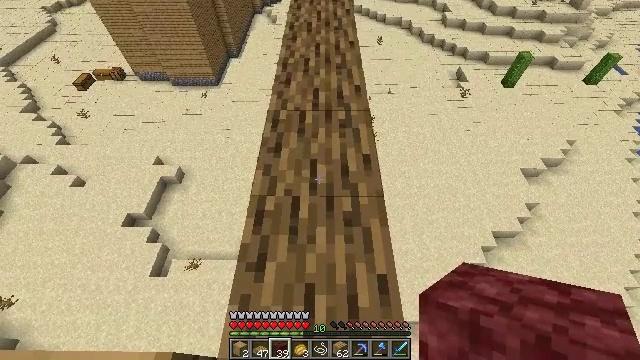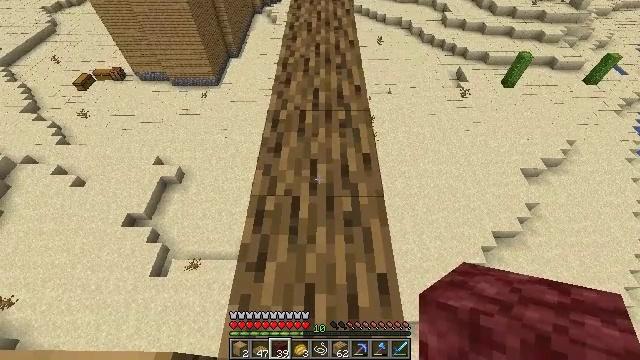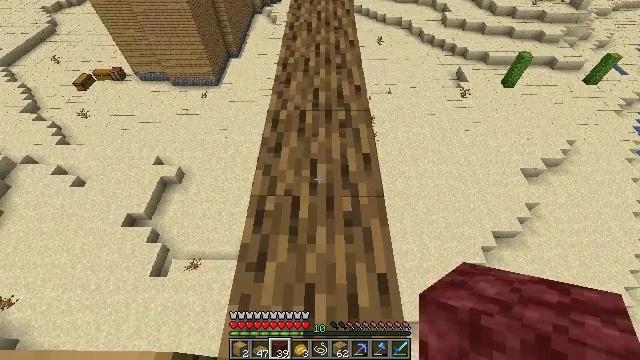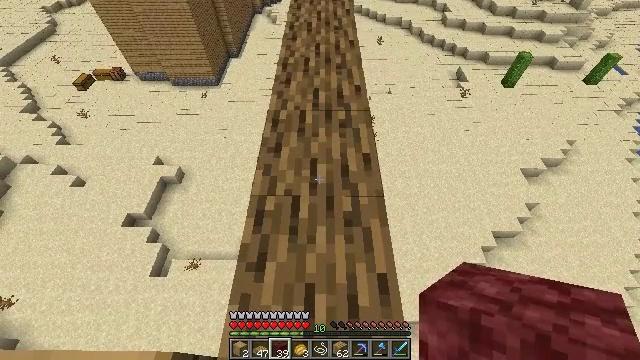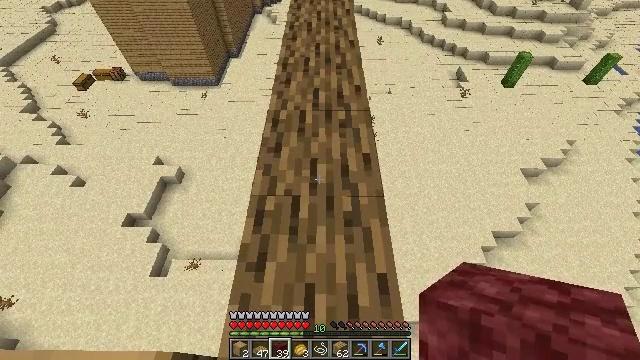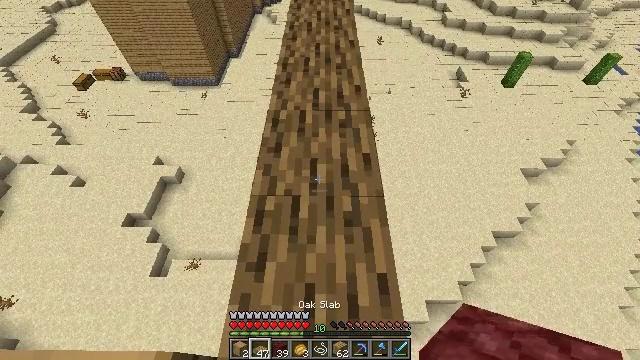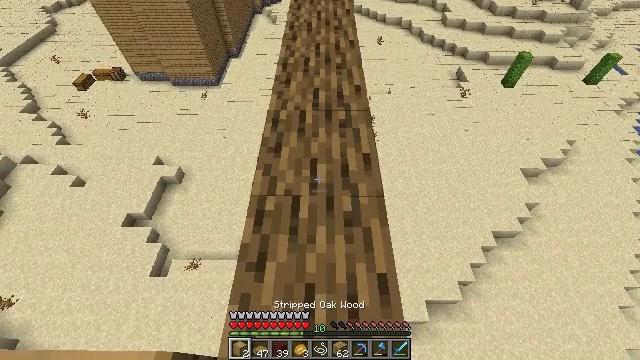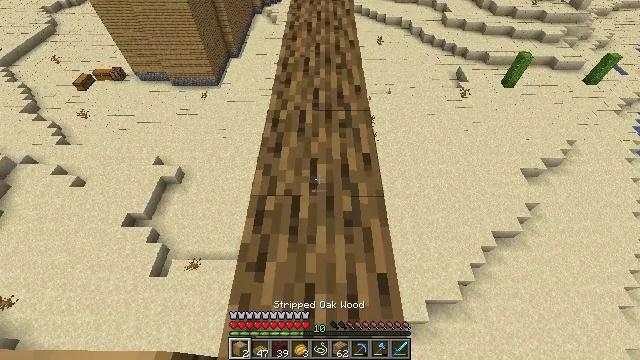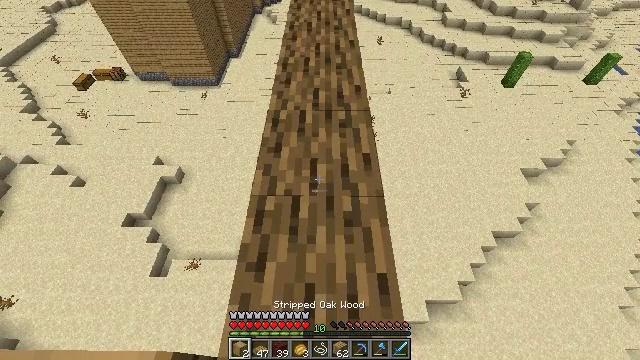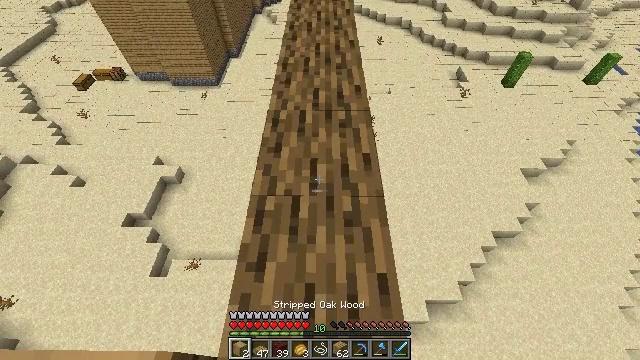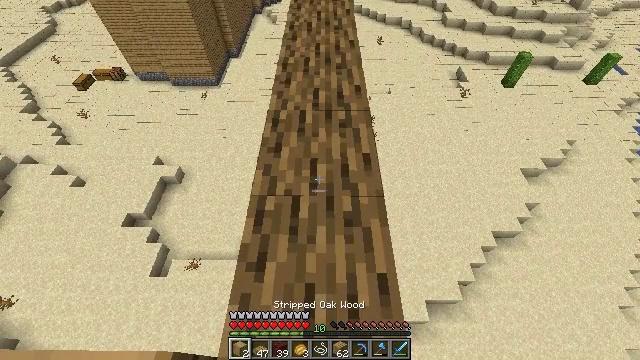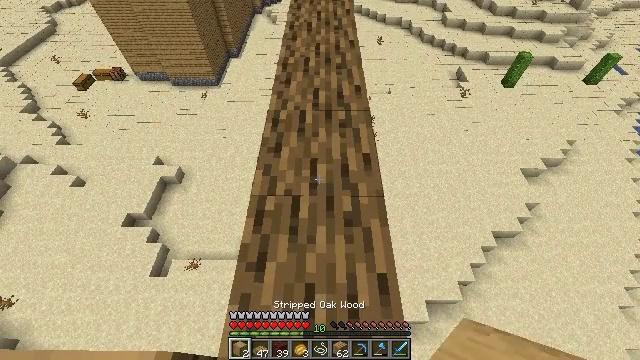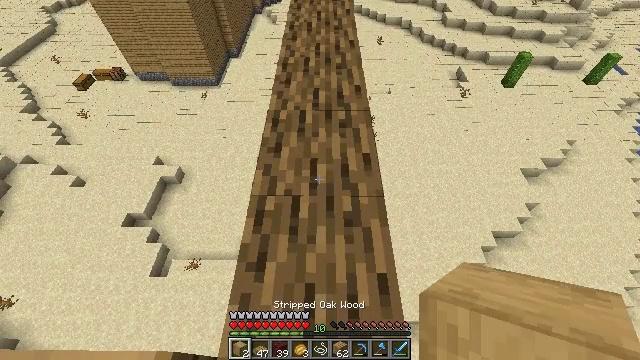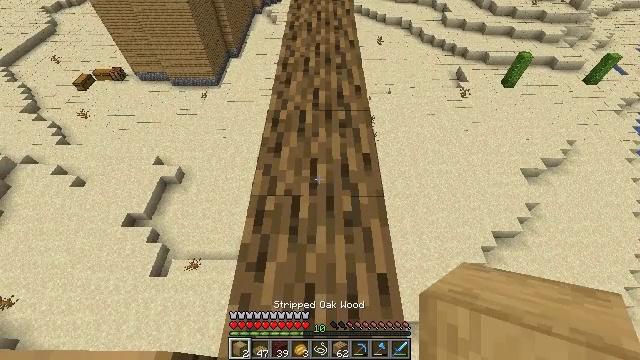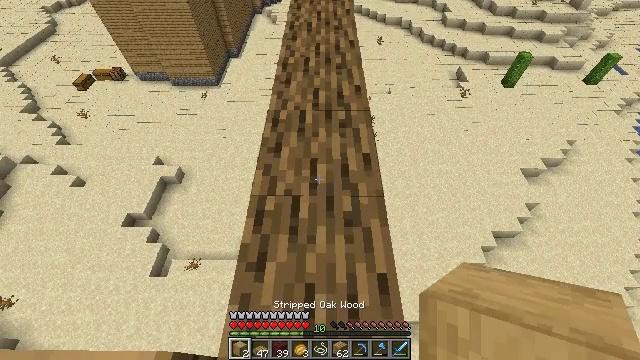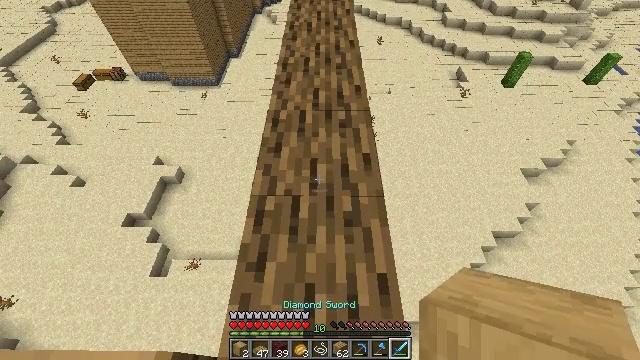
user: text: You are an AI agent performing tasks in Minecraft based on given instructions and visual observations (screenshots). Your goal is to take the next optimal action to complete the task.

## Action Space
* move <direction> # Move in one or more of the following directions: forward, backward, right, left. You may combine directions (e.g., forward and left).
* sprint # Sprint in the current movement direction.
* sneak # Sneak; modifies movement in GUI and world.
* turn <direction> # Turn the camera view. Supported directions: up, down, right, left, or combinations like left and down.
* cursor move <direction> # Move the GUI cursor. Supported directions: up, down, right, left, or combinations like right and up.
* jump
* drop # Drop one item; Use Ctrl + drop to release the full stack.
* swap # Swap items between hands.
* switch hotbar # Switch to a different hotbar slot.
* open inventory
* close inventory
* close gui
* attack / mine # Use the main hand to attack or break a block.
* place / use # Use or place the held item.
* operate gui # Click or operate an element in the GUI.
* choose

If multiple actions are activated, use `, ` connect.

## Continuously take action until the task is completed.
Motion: motion action
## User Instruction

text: Chop the tree to get oak wood.
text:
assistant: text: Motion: no_op
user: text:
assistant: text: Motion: no_op
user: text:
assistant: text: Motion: no_op
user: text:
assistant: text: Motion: no_op
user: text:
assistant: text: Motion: no_op
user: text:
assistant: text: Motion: no_op
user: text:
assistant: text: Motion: no_op
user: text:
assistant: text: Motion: no_op
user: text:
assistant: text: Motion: no_op
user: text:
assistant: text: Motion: no_op
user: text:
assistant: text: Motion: no_op
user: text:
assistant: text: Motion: no_op
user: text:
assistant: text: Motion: no_op
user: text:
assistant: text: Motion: no_op
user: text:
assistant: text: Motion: no_op
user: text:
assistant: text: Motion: no_op
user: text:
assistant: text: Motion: no_op
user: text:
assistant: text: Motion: no_op
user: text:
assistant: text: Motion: no_op
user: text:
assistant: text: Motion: no_op
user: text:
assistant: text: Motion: no_op
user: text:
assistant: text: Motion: move forward
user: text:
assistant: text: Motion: move forward
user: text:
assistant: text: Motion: move forward
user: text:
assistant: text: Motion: move forward
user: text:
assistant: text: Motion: move forward
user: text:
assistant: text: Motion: move forward
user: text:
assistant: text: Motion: move forward
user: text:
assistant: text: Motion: move forward, sprint
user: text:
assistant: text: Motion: move forward, sprint